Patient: sex F, age 59
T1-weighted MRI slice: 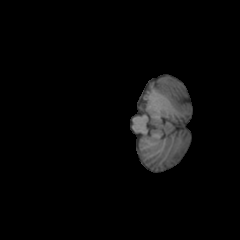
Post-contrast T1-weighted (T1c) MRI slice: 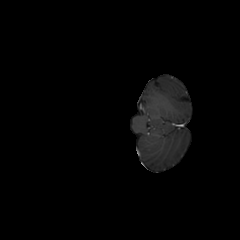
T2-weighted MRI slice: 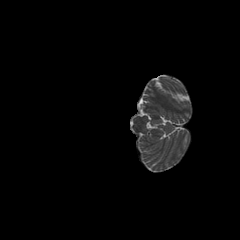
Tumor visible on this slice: no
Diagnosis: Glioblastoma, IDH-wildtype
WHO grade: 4